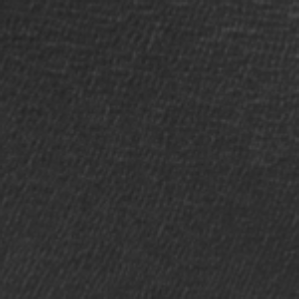
Label: frost